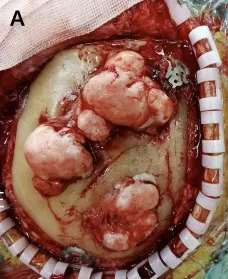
(A) The multiple irregular lesions were on the HAC flap with three internal fixations.
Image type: medical_photograph (other_medical_photograph)